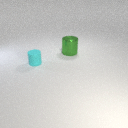
small cyan rubber cylinder to the left of large green metal cylinder